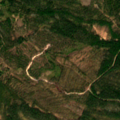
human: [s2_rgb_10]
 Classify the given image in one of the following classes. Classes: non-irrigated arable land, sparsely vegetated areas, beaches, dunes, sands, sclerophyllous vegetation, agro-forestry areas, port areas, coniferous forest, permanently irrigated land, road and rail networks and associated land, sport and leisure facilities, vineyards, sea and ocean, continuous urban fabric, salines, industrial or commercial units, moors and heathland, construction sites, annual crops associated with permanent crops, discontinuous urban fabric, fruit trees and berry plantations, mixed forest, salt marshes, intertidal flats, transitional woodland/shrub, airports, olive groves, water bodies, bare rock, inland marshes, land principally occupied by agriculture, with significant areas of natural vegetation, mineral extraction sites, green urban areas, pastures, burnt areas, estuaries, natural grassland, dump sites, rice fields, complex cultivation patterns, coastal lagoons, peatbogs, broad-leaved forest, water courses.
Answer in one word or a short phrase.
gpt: coniferous forest, transitional woodland/shrub